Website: ulta-beauty
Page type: customer-info-address
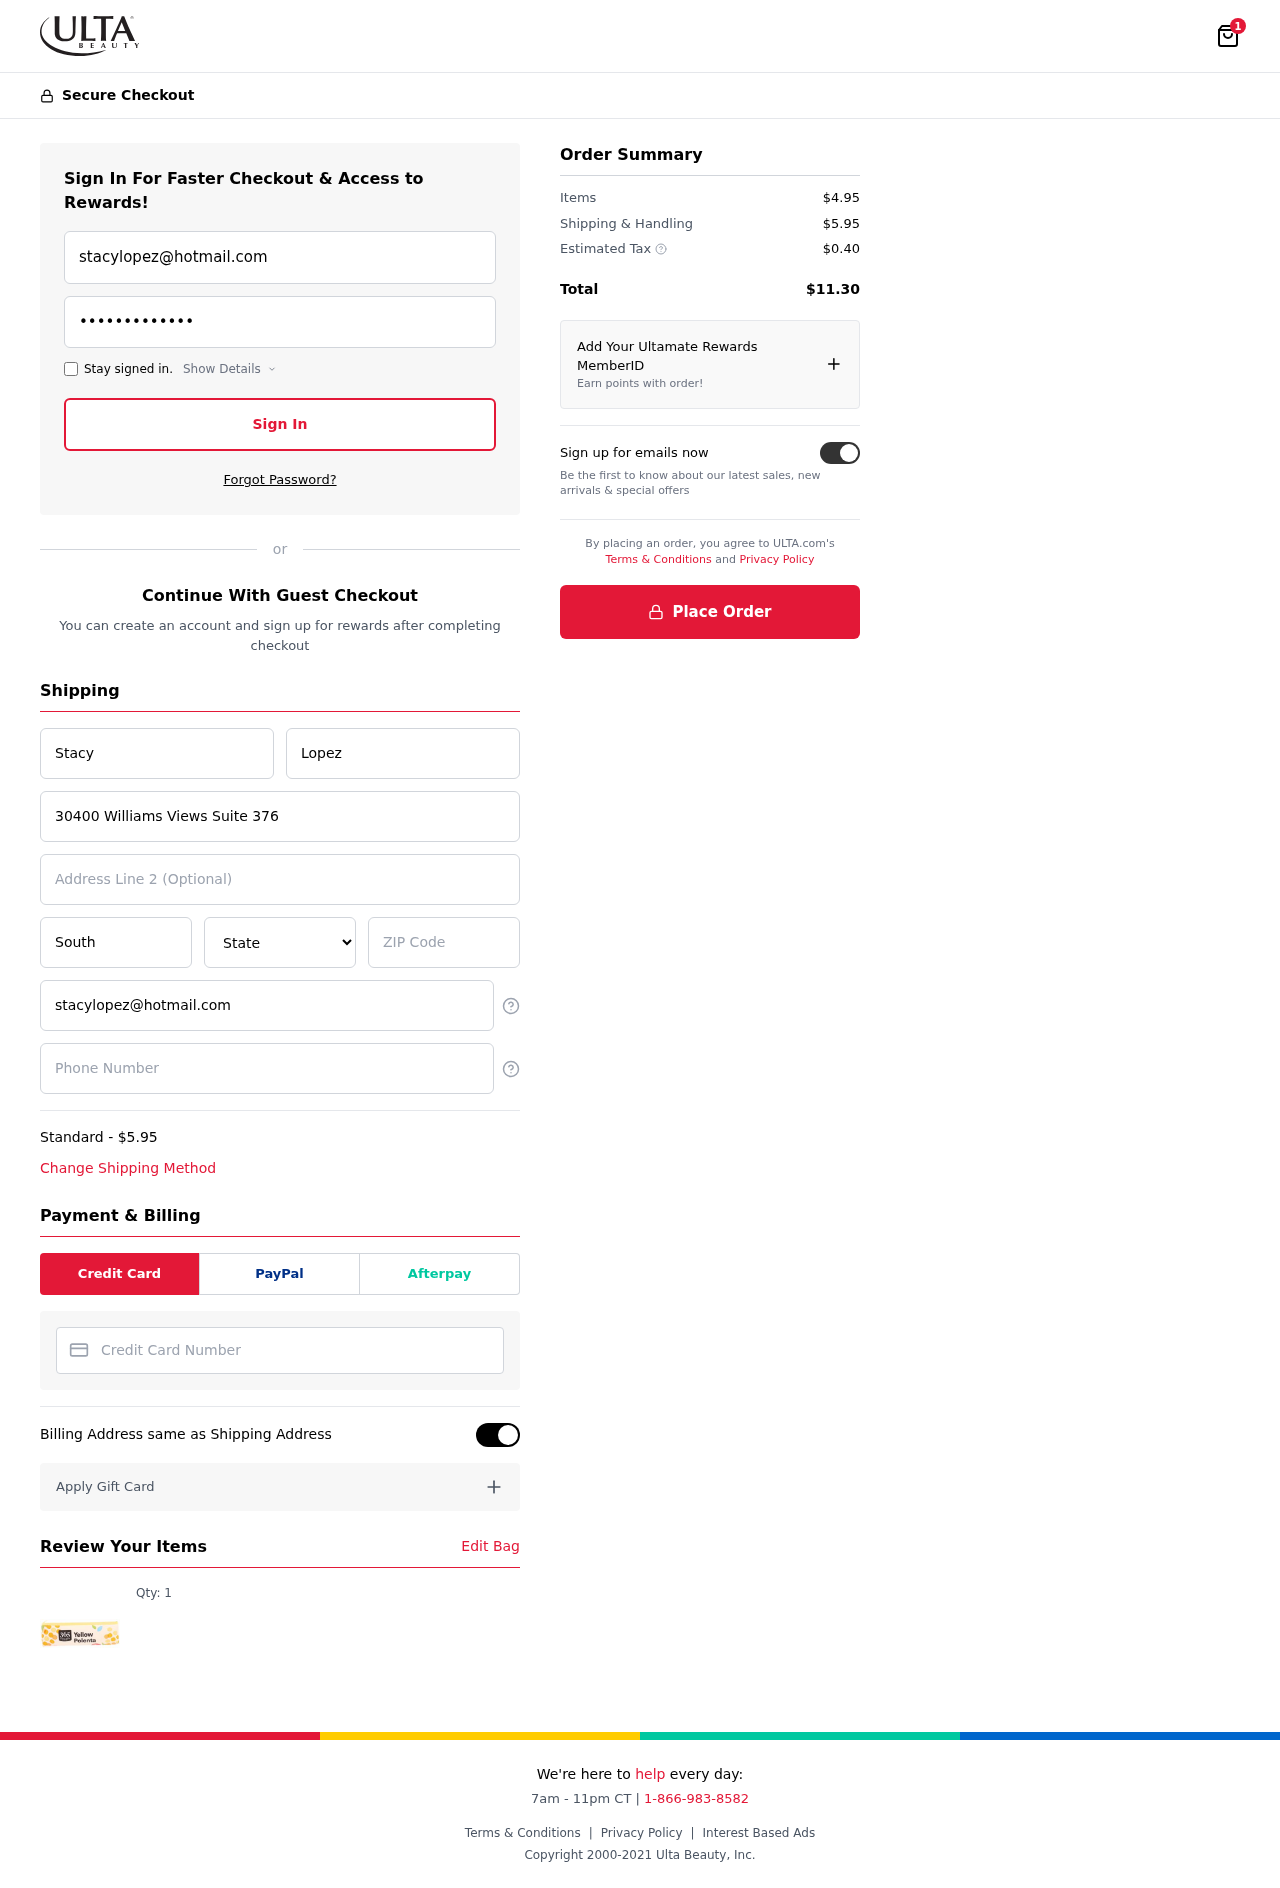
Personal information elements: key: PII_CARD_NUMBER
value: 4180 5021 6009 7688
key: PII_CITY
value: South Donna
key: PII_EMAIL
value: stacylopez@hotmail.com
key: PII_FIRSTNAME
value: Stacy
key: PII_LASTNAME
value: Lopez
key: PII_PHONE
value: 9776039831
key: PII_POSTCODE
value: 89164
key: PII_STATE
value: PW
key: PII_STREET
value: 30400 Williams Views Suite 376
Product elements: key: PRODUCT1_QUANTITY
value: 1
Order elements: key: ORDER_NUM_ITEMS
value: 1
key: ORDER_SHIPPING_COST
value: $5.95
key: ORDER_ITEMS_TOTAL
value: $4.95
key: ORDER_SHIPPING_COST2
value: $5.95
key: ORDER_TAX
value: $0.40
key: ORDER_TOTAL
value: $11.30